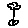
Label: flower